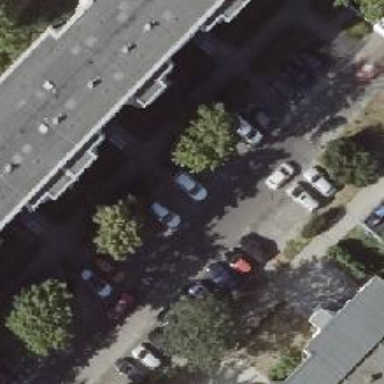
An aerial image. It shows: Street side parking available for residential area.